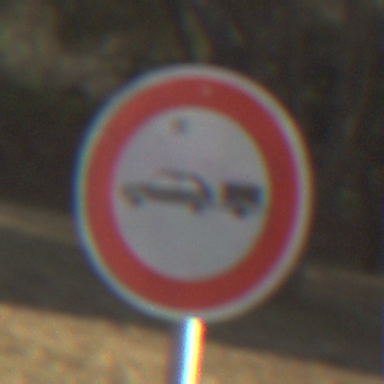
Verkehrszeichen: VerbotPersonenkraftwagenMitAnhaenger
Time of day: SunriseSunset
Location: Outdoor (Nature)
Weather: Clear
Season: NotSpecified
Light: Natural